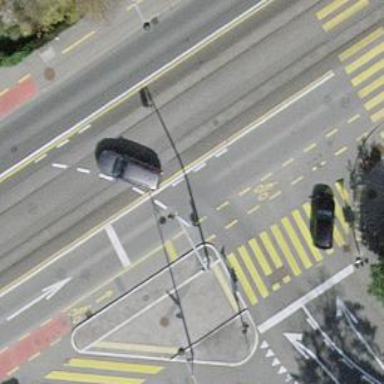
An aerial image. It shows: Road with traffic signals.